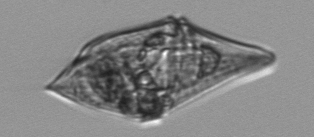
Label: Gyrodinium